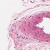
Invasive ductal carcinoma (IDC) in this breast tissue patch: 0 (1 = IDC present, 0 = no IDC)